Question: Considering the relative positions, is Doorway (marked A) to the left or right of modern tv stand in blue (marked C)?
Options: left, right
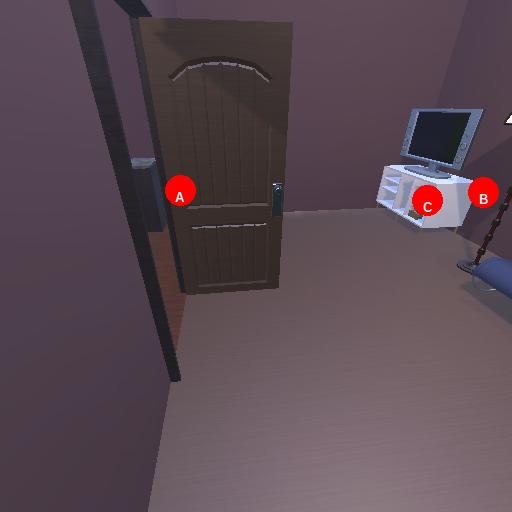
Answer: left